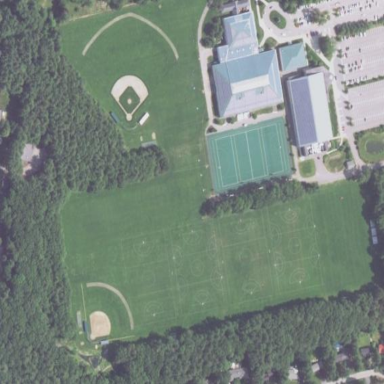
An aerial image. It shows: Sports centre in the leisure land.